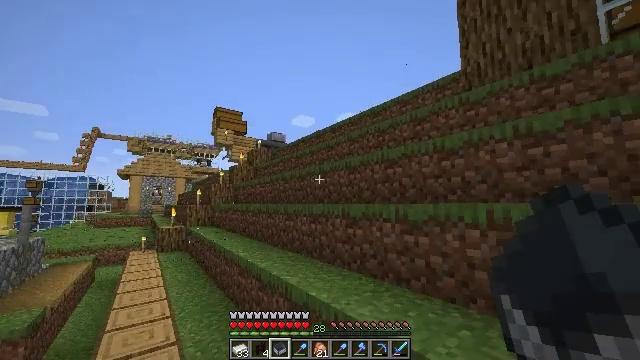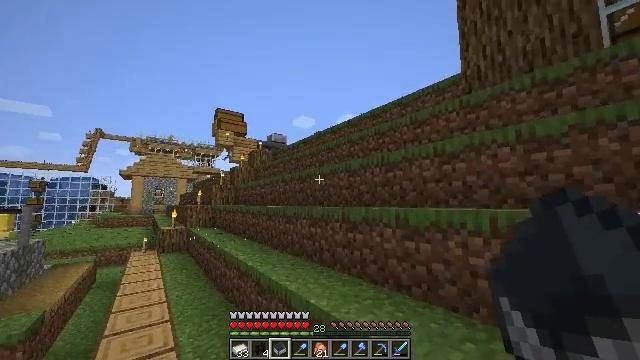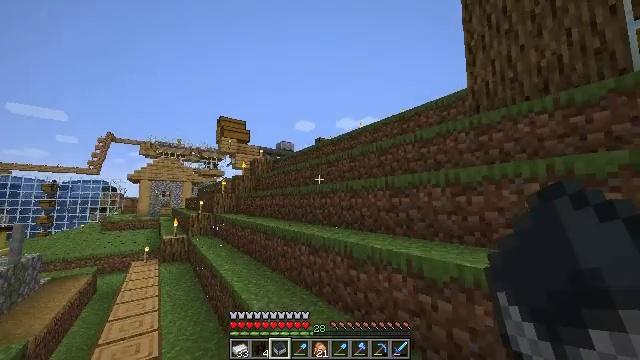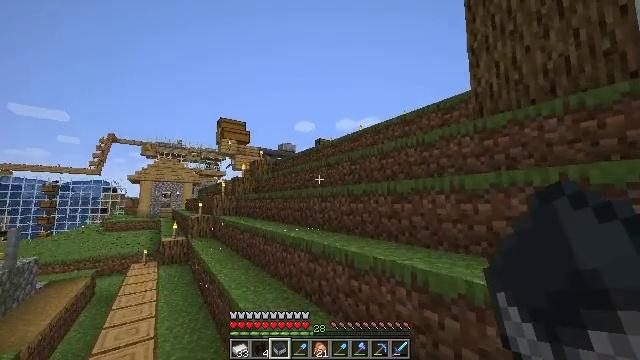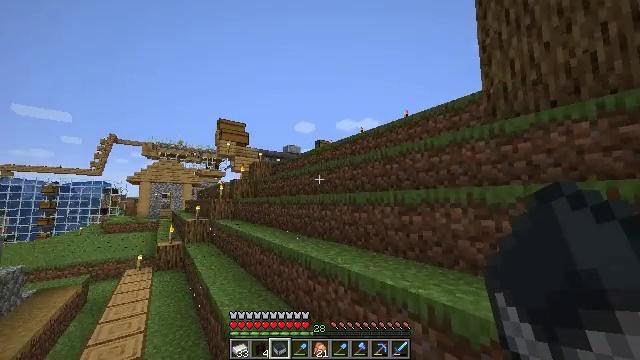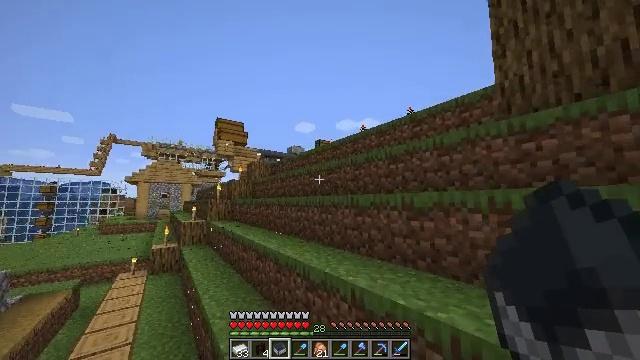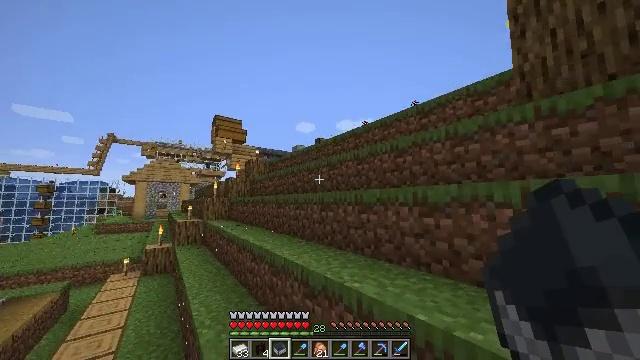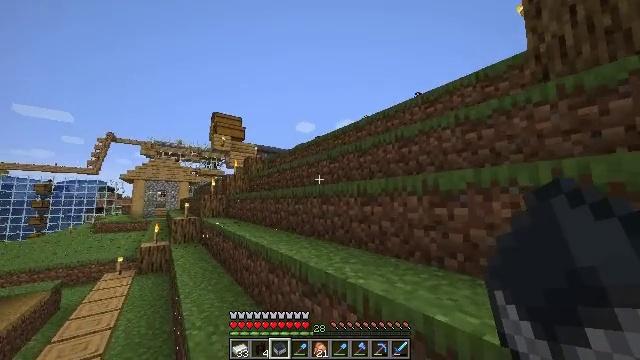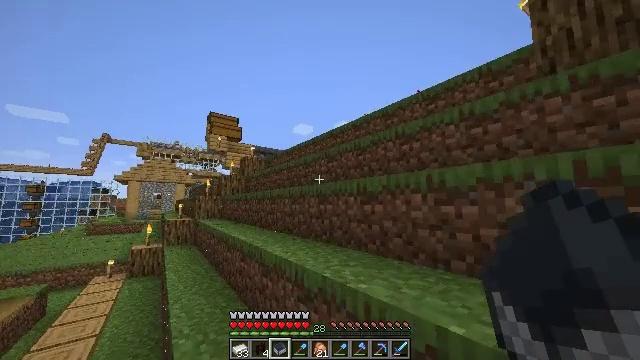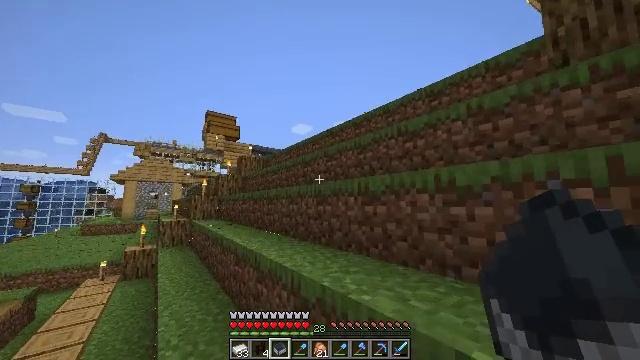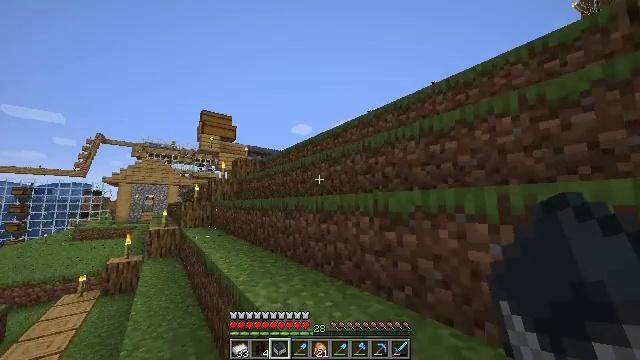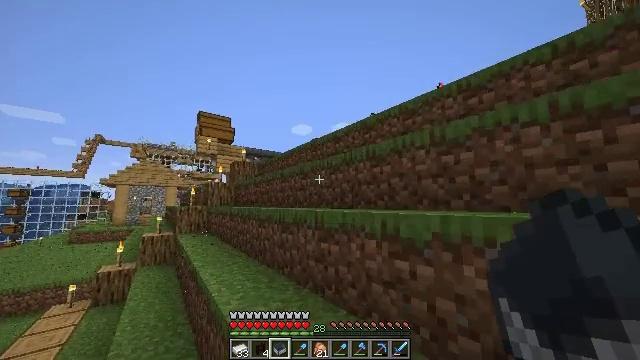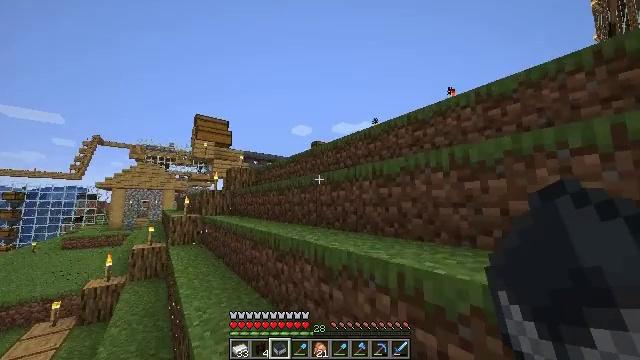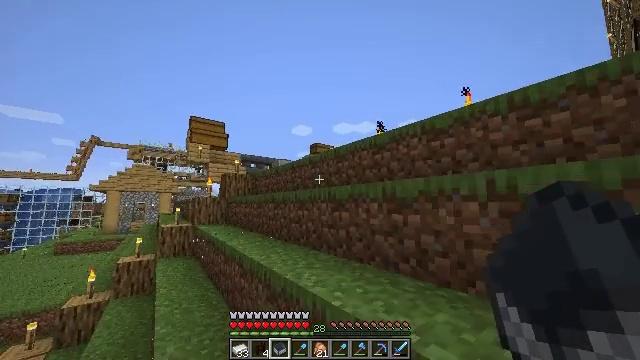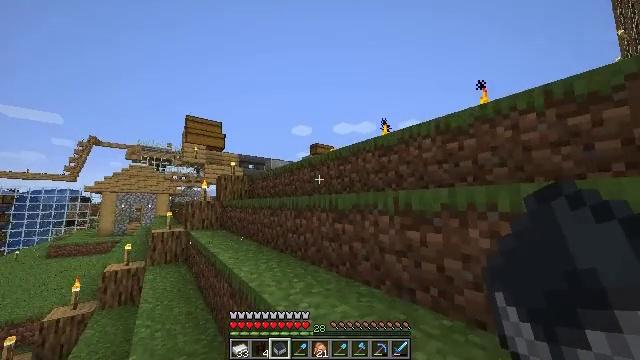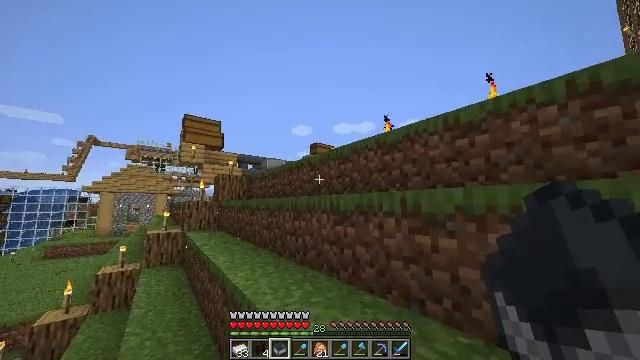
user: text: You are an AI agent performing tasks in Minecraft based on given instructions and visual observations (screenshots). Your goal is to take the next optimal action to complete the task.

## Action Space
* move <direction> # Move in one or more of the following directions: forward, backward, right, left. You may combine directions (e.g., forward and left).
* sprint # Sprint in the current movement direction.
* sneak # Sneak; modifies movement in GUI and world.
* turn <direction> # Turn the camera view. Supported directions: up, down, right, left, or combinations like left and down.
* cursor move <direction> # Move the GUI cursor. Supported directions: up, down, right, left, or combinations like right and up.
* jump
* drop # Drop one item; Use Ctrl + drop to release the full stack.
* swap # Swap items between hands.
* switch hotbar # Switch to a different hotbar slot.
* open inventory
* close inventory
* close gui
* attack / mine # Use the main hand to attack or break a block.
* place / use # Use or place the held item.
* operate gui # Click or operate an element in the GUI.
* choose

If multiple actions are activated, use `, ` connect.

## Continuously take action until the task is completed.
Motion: motion action
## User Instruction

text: Remove a nether brick fence from the inventory.
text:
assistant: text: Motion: move forward, sprint, jump
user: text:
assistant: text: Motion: move forward, sprint, jump
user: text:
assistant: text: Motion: move forward, jump
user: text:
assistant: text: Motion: move forward, jump
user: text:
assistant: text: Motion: move forward, jump
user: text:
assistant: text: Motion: move forward, jump
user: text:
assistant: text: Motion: move forward, jump
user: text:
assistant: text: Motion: move forward, jump
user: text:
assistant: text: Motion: move forward, jump
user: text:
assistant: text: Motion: move forward, sprint, jump
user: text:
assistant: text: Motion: move forward, sprint, jump
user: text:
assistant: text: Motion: move forward, sprint, jump
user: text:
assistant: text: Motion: move forward, sprint, jump
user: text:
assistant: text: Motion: move forward, jump
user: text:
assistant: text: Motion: move forward, jump
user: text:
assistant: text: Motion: move forward, jump
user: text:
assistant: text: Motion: move forward, turn right and down, jump
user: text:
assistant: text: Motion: move forward, turn right and down, jump
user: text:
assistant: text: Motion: move forward, sprint, turn right and down, jump
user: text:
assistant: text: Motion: move forward, sprint, turn right and down, jump
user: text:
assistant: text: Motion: move forward, sprint, jump
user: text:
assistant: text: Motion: move forward, jump
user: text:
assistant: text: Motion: move forward, jump
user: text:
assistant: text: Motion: move forward, jump
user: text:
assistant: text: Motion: move forward, jump
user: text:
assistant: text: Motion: move forward, turn right, jump
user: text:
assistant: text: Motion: move forward, jump
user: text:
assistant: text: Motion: move forward, sprint, jump
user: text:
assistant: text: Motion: move forward, sprint, jump
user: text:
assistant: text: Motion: move forward, sprint, jump